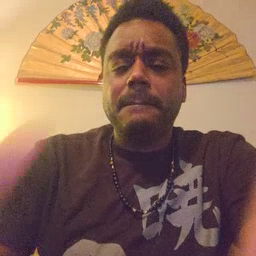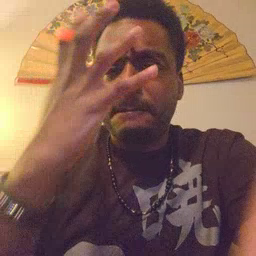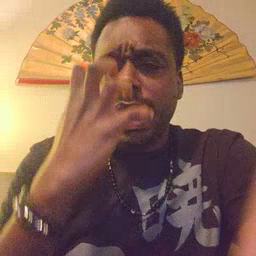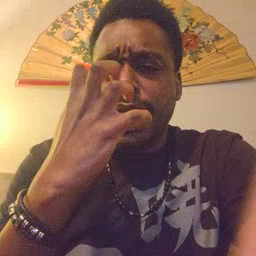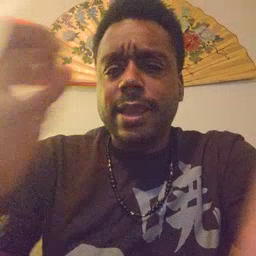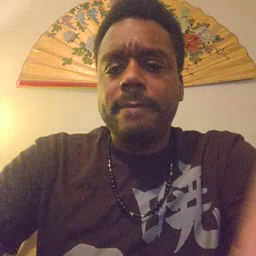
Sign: mad